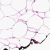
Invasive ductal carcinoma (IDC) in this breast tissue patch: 0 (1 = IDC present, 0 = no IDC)